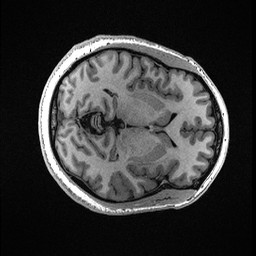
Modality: T1w
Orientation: axial
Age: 42
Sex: female
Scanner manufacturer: ge
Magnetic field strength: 3 T
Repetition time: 0.006952 s
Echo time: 0.00292 s